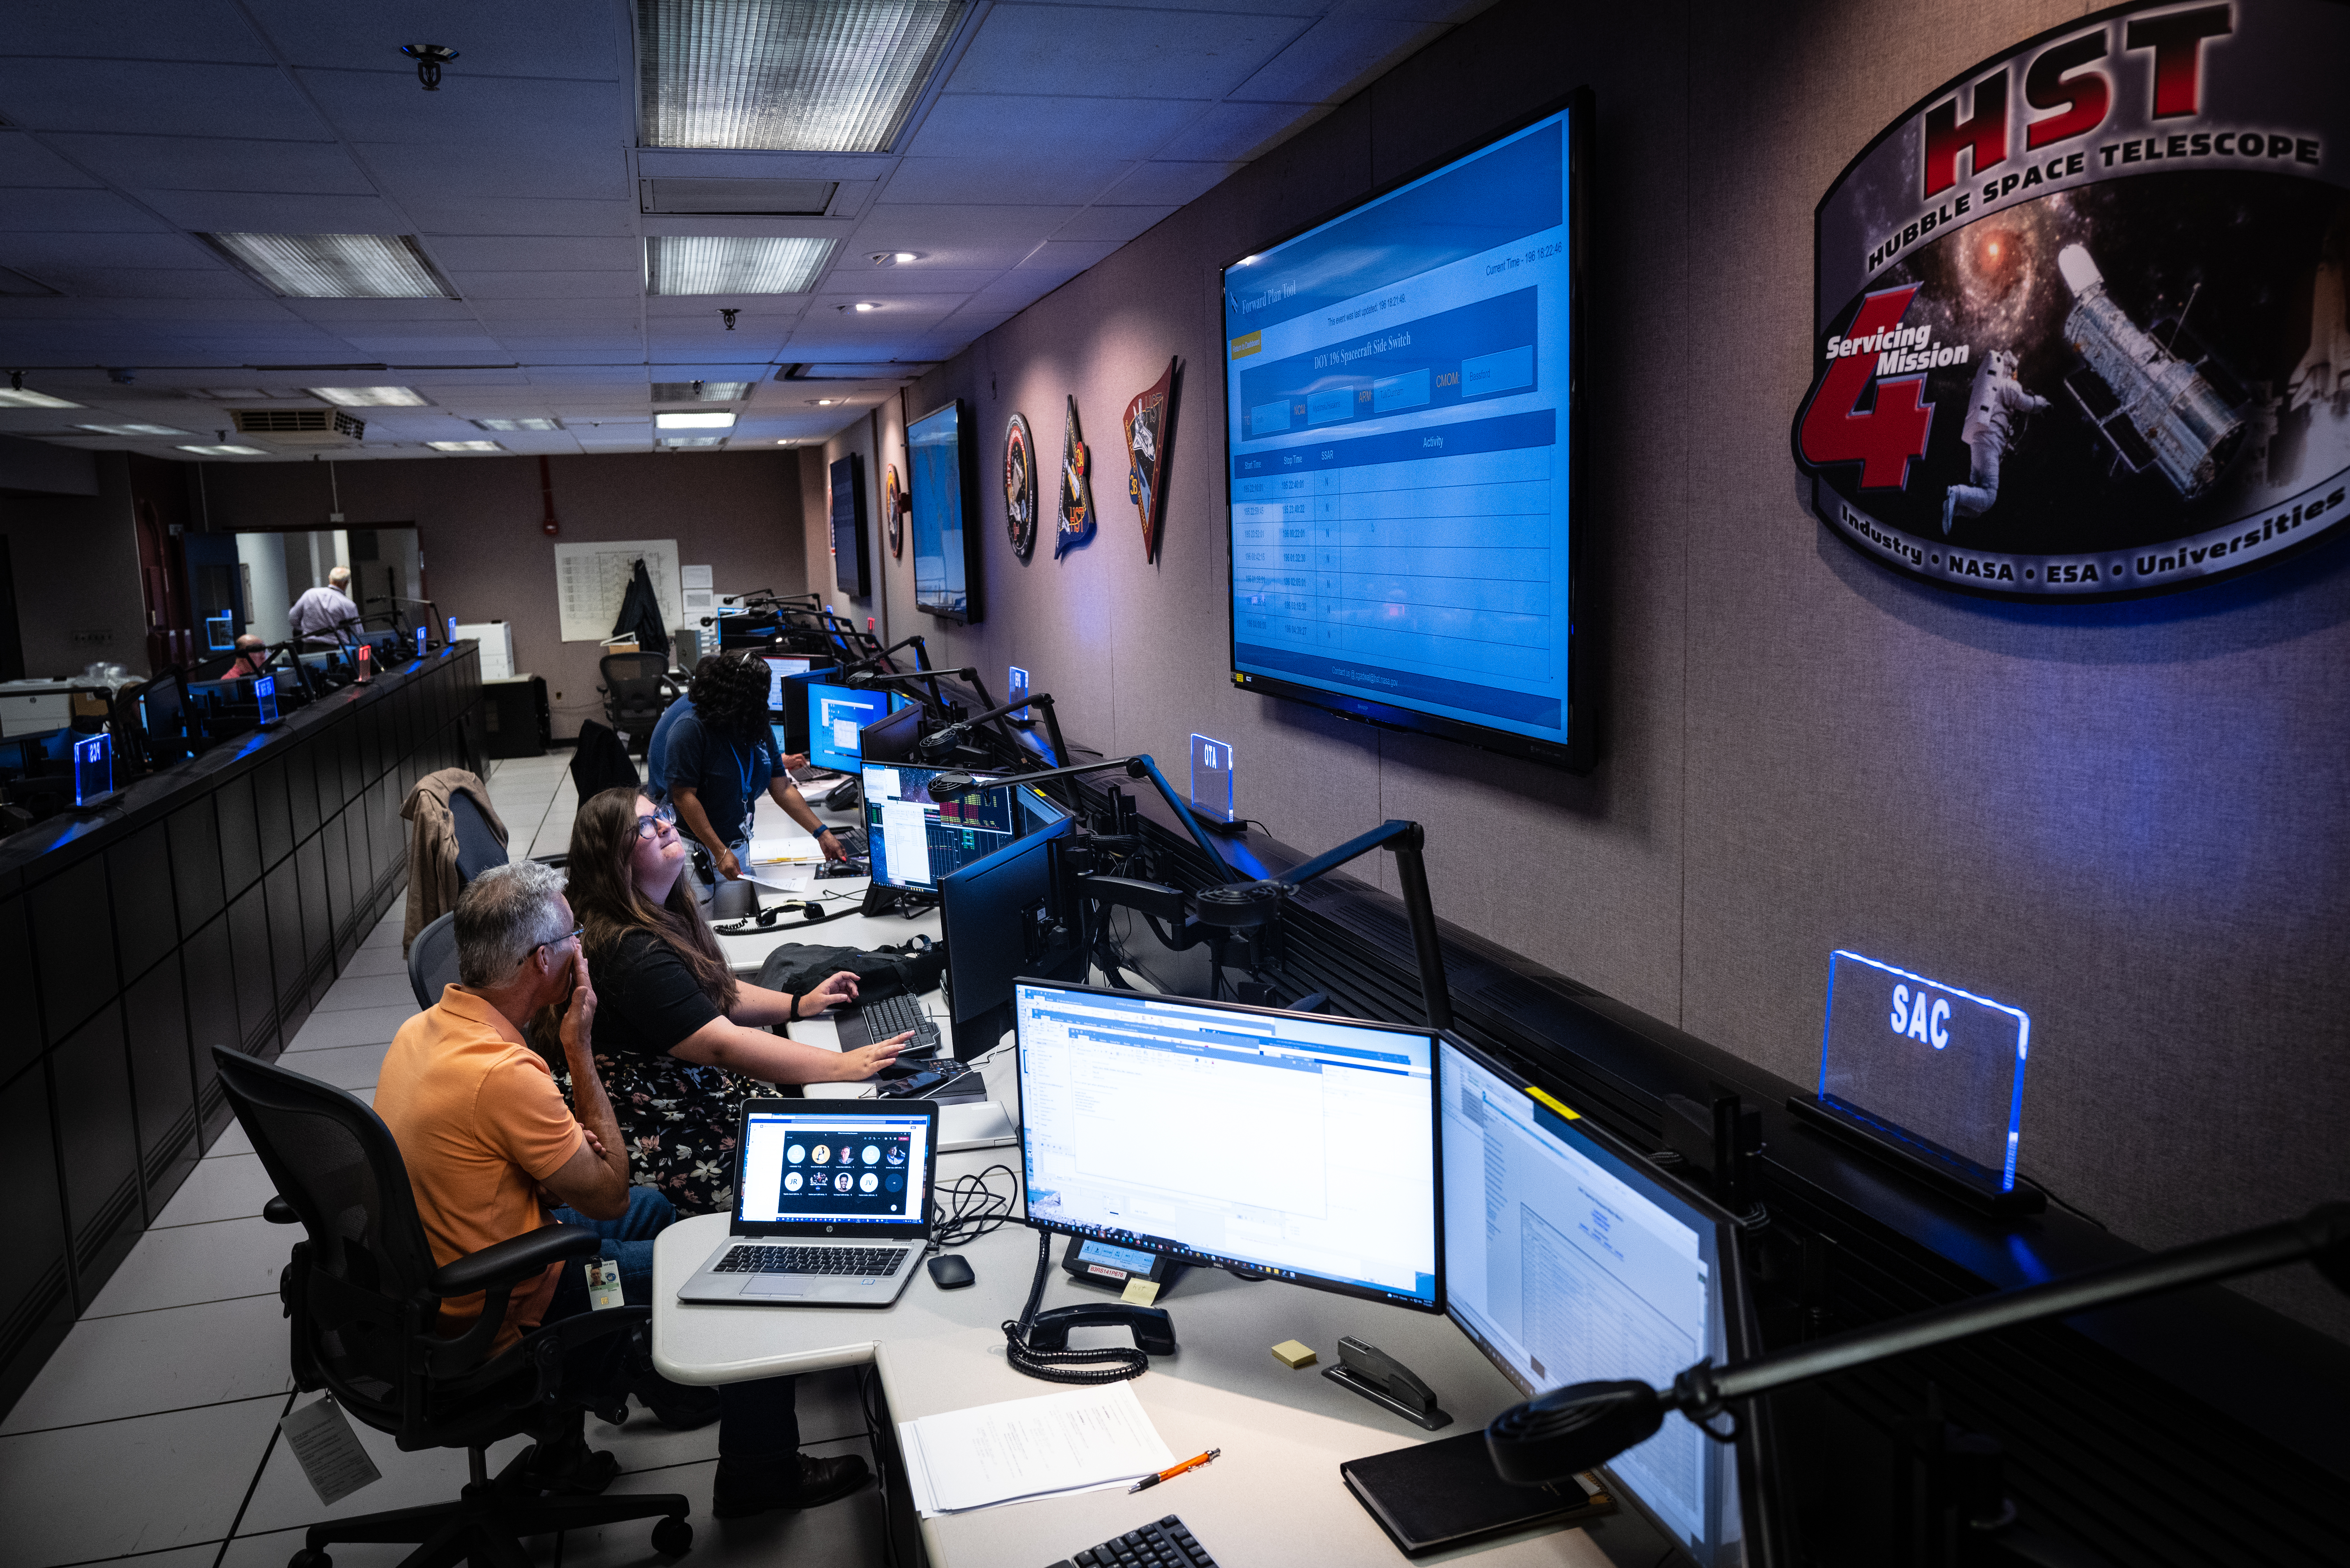
NASA Begins Switch to Backup Spacecraft Hardware Hubble, NASA, NASA Goddard